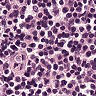
Metastatic tissue present: no